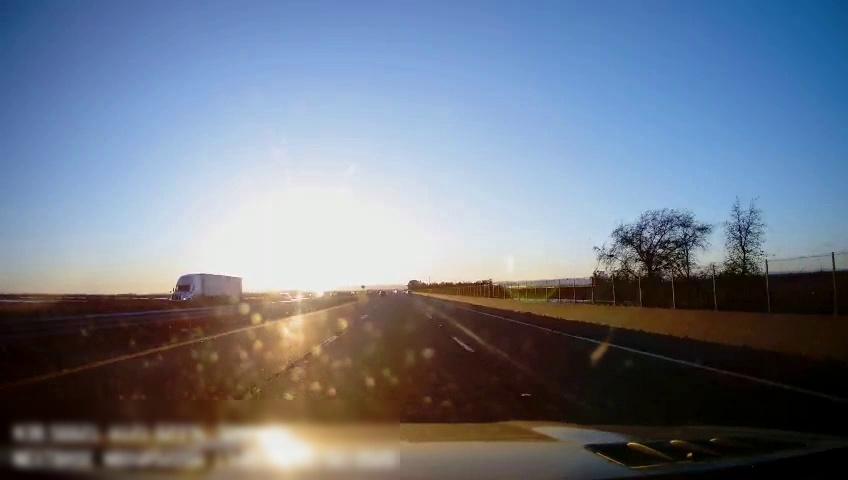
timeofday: Day
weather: Sunny
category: Drivable Space
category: Vehicles | Truck
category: Vehicles | SUV
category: Lanes | Alternate Lane
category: Lanes | Current Lane
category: Lanes | Current Lane
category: Lanes | Alternate Lane